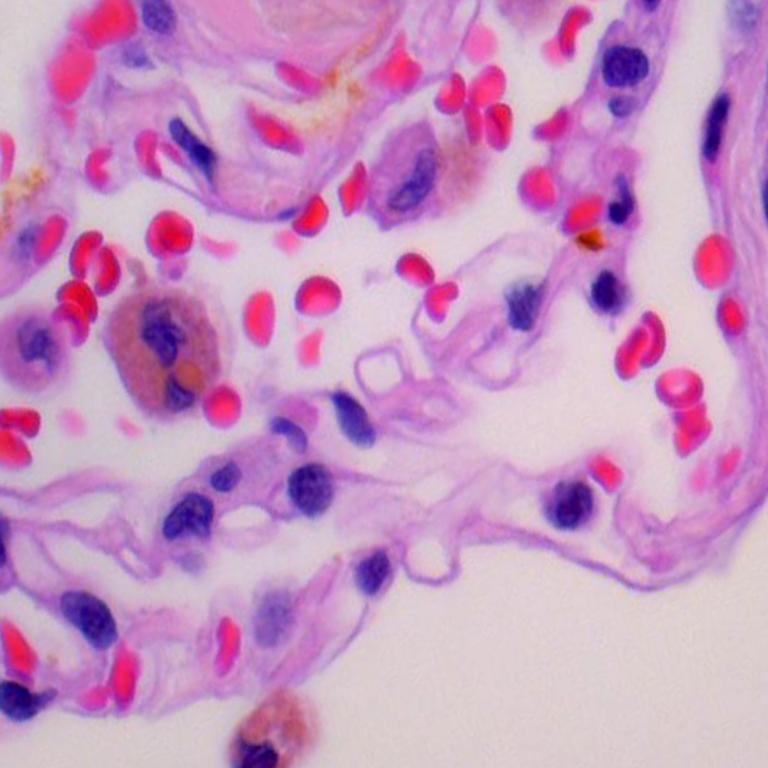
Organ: lung
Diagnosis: benign